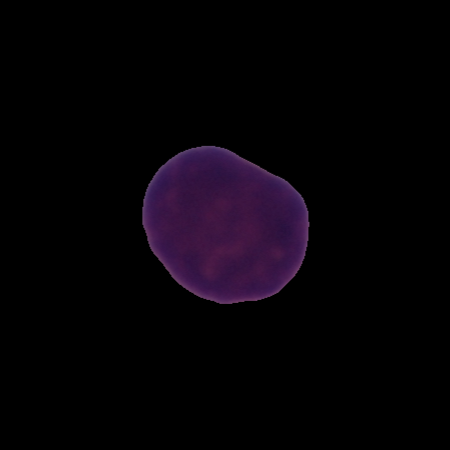
Label: healthy